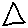
Label: triangle